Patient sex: F
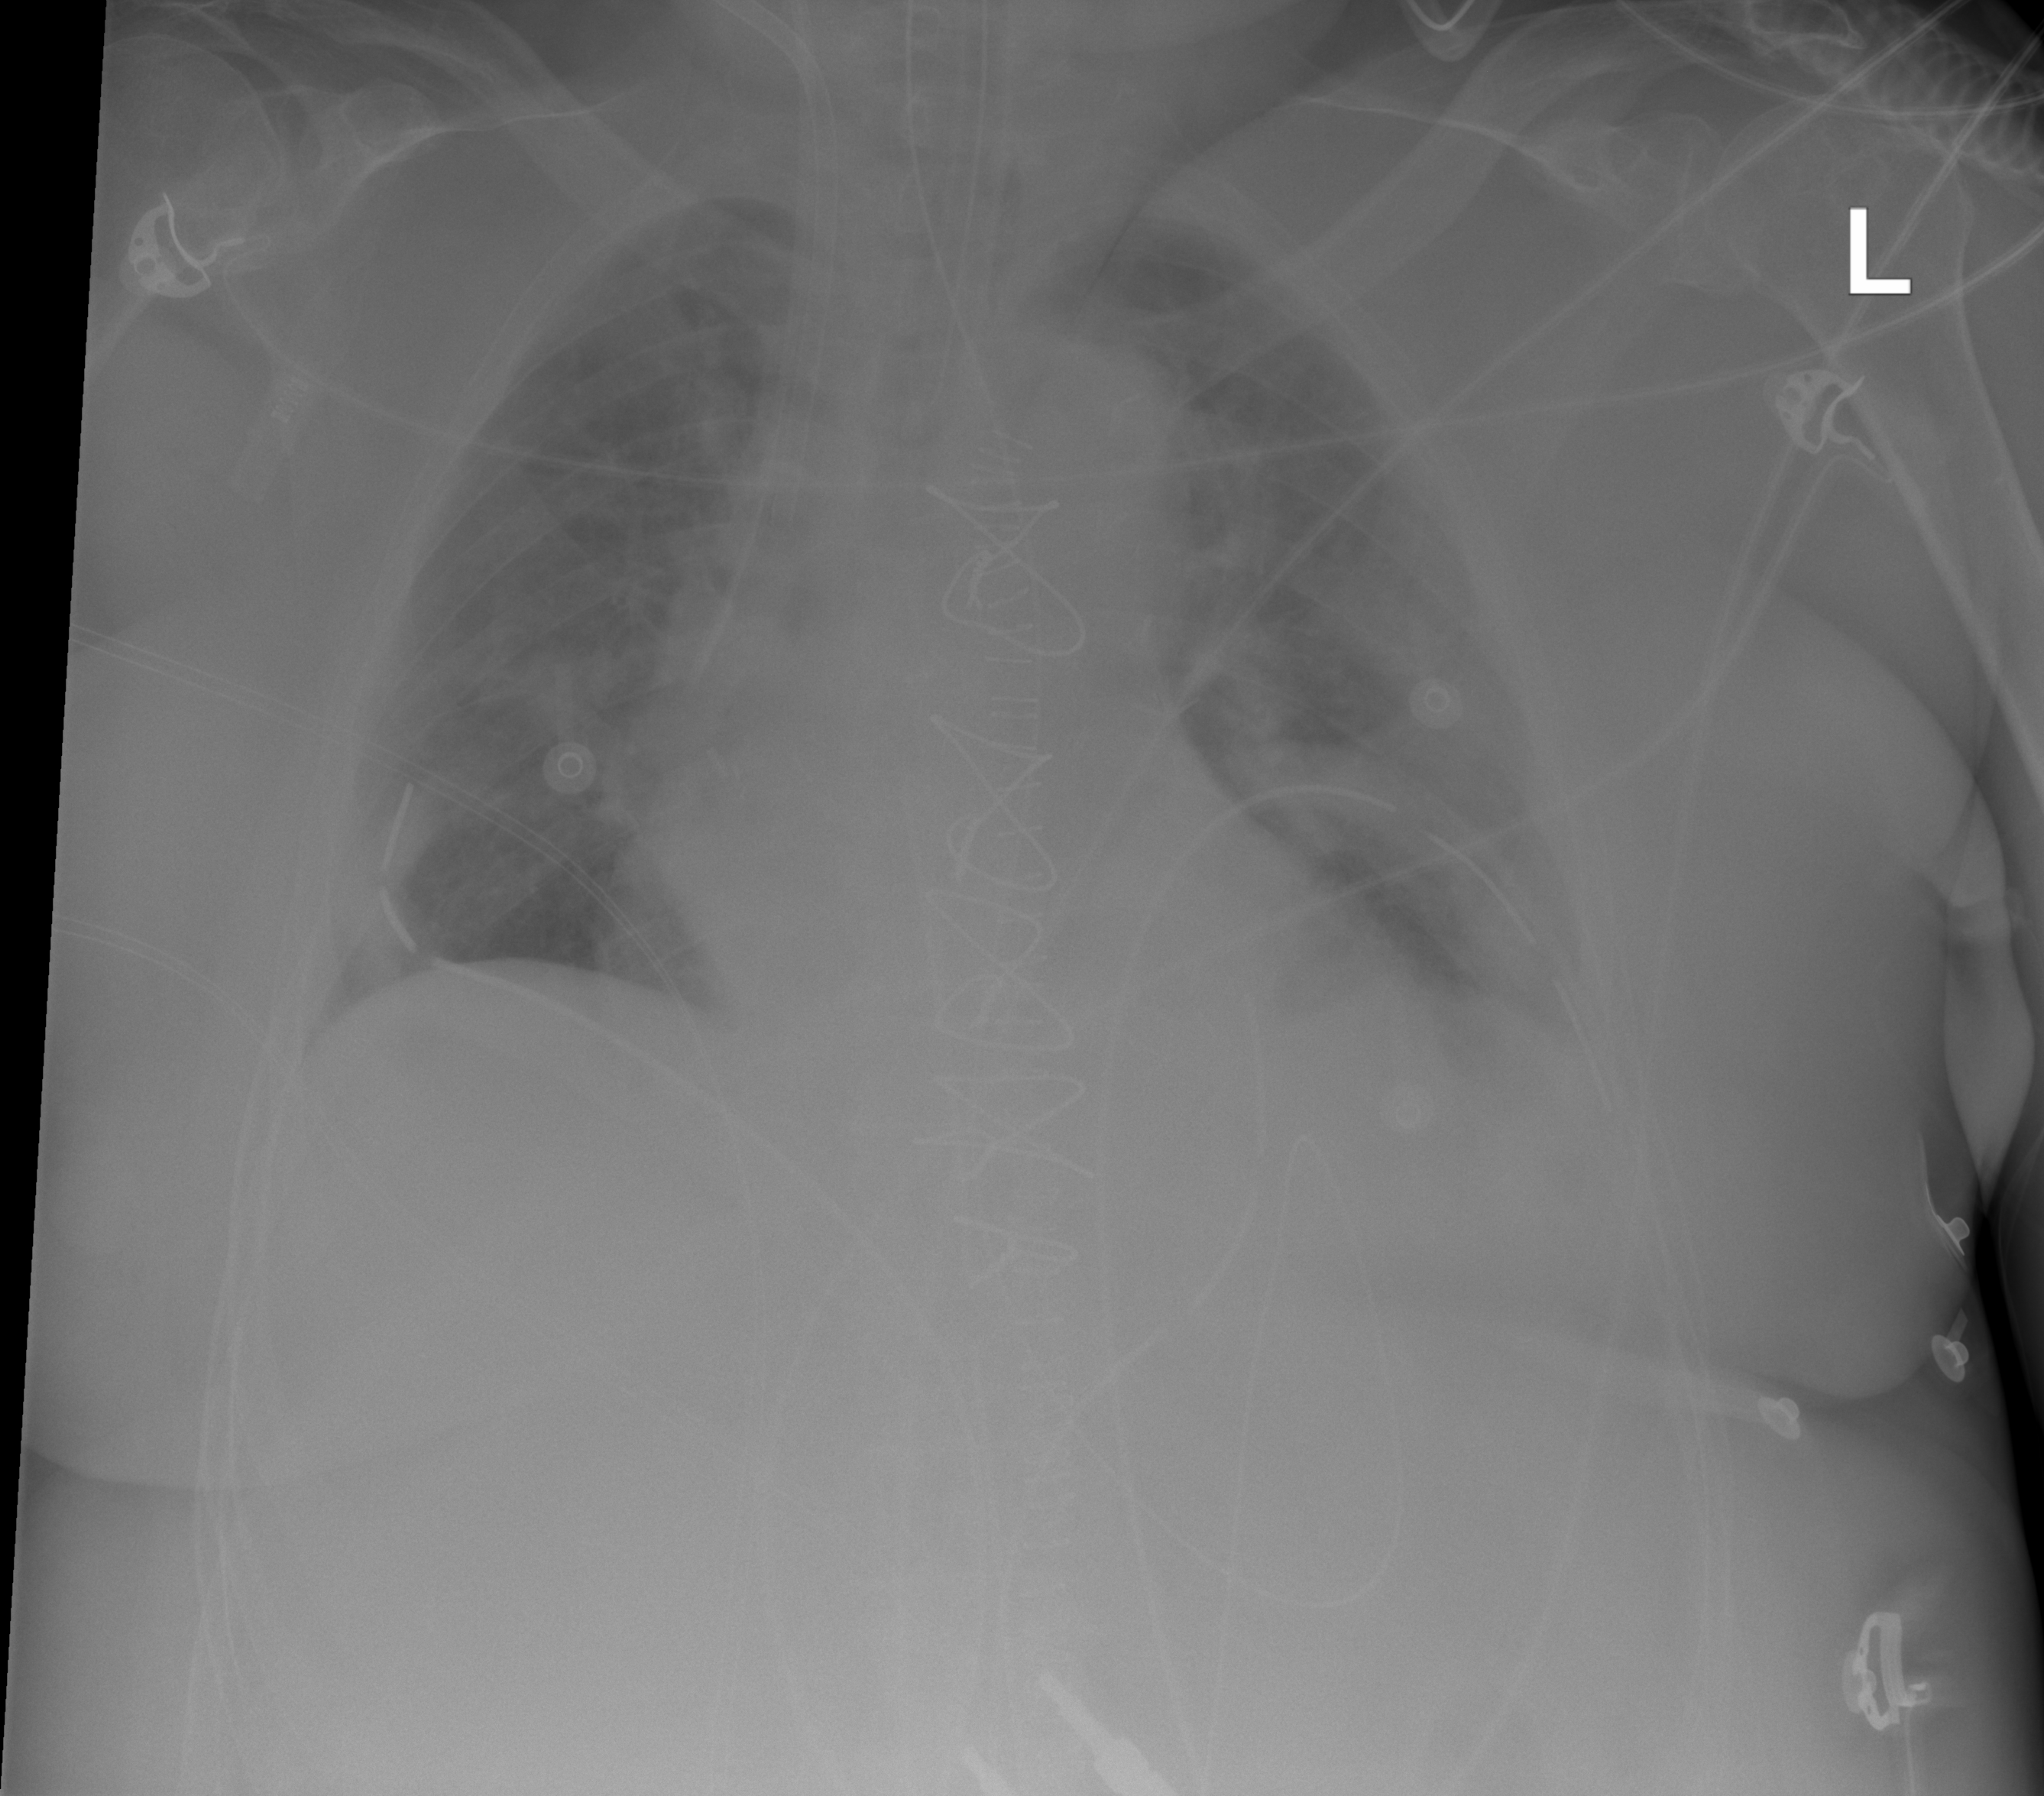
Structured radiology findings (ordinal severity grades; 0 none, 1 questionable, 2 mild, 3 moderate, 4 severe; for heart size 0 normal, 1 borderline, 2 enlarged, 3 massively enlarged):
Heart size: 1
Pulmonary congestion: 2
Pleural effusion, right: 0
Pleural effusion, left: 0
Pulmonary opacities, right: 0
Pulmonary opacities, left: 0
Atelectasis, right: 0
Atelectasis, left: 2